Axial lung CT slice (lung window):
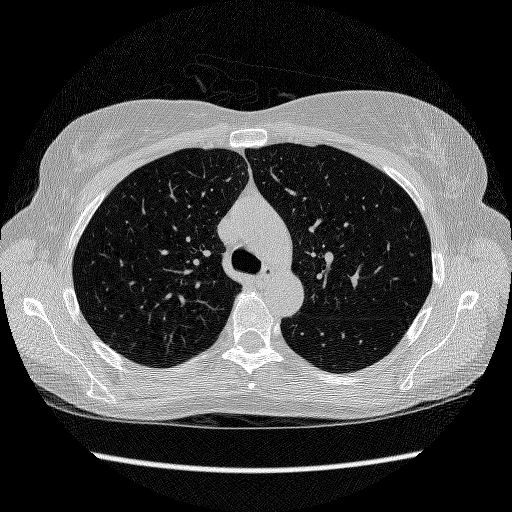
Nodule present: no